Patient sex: F
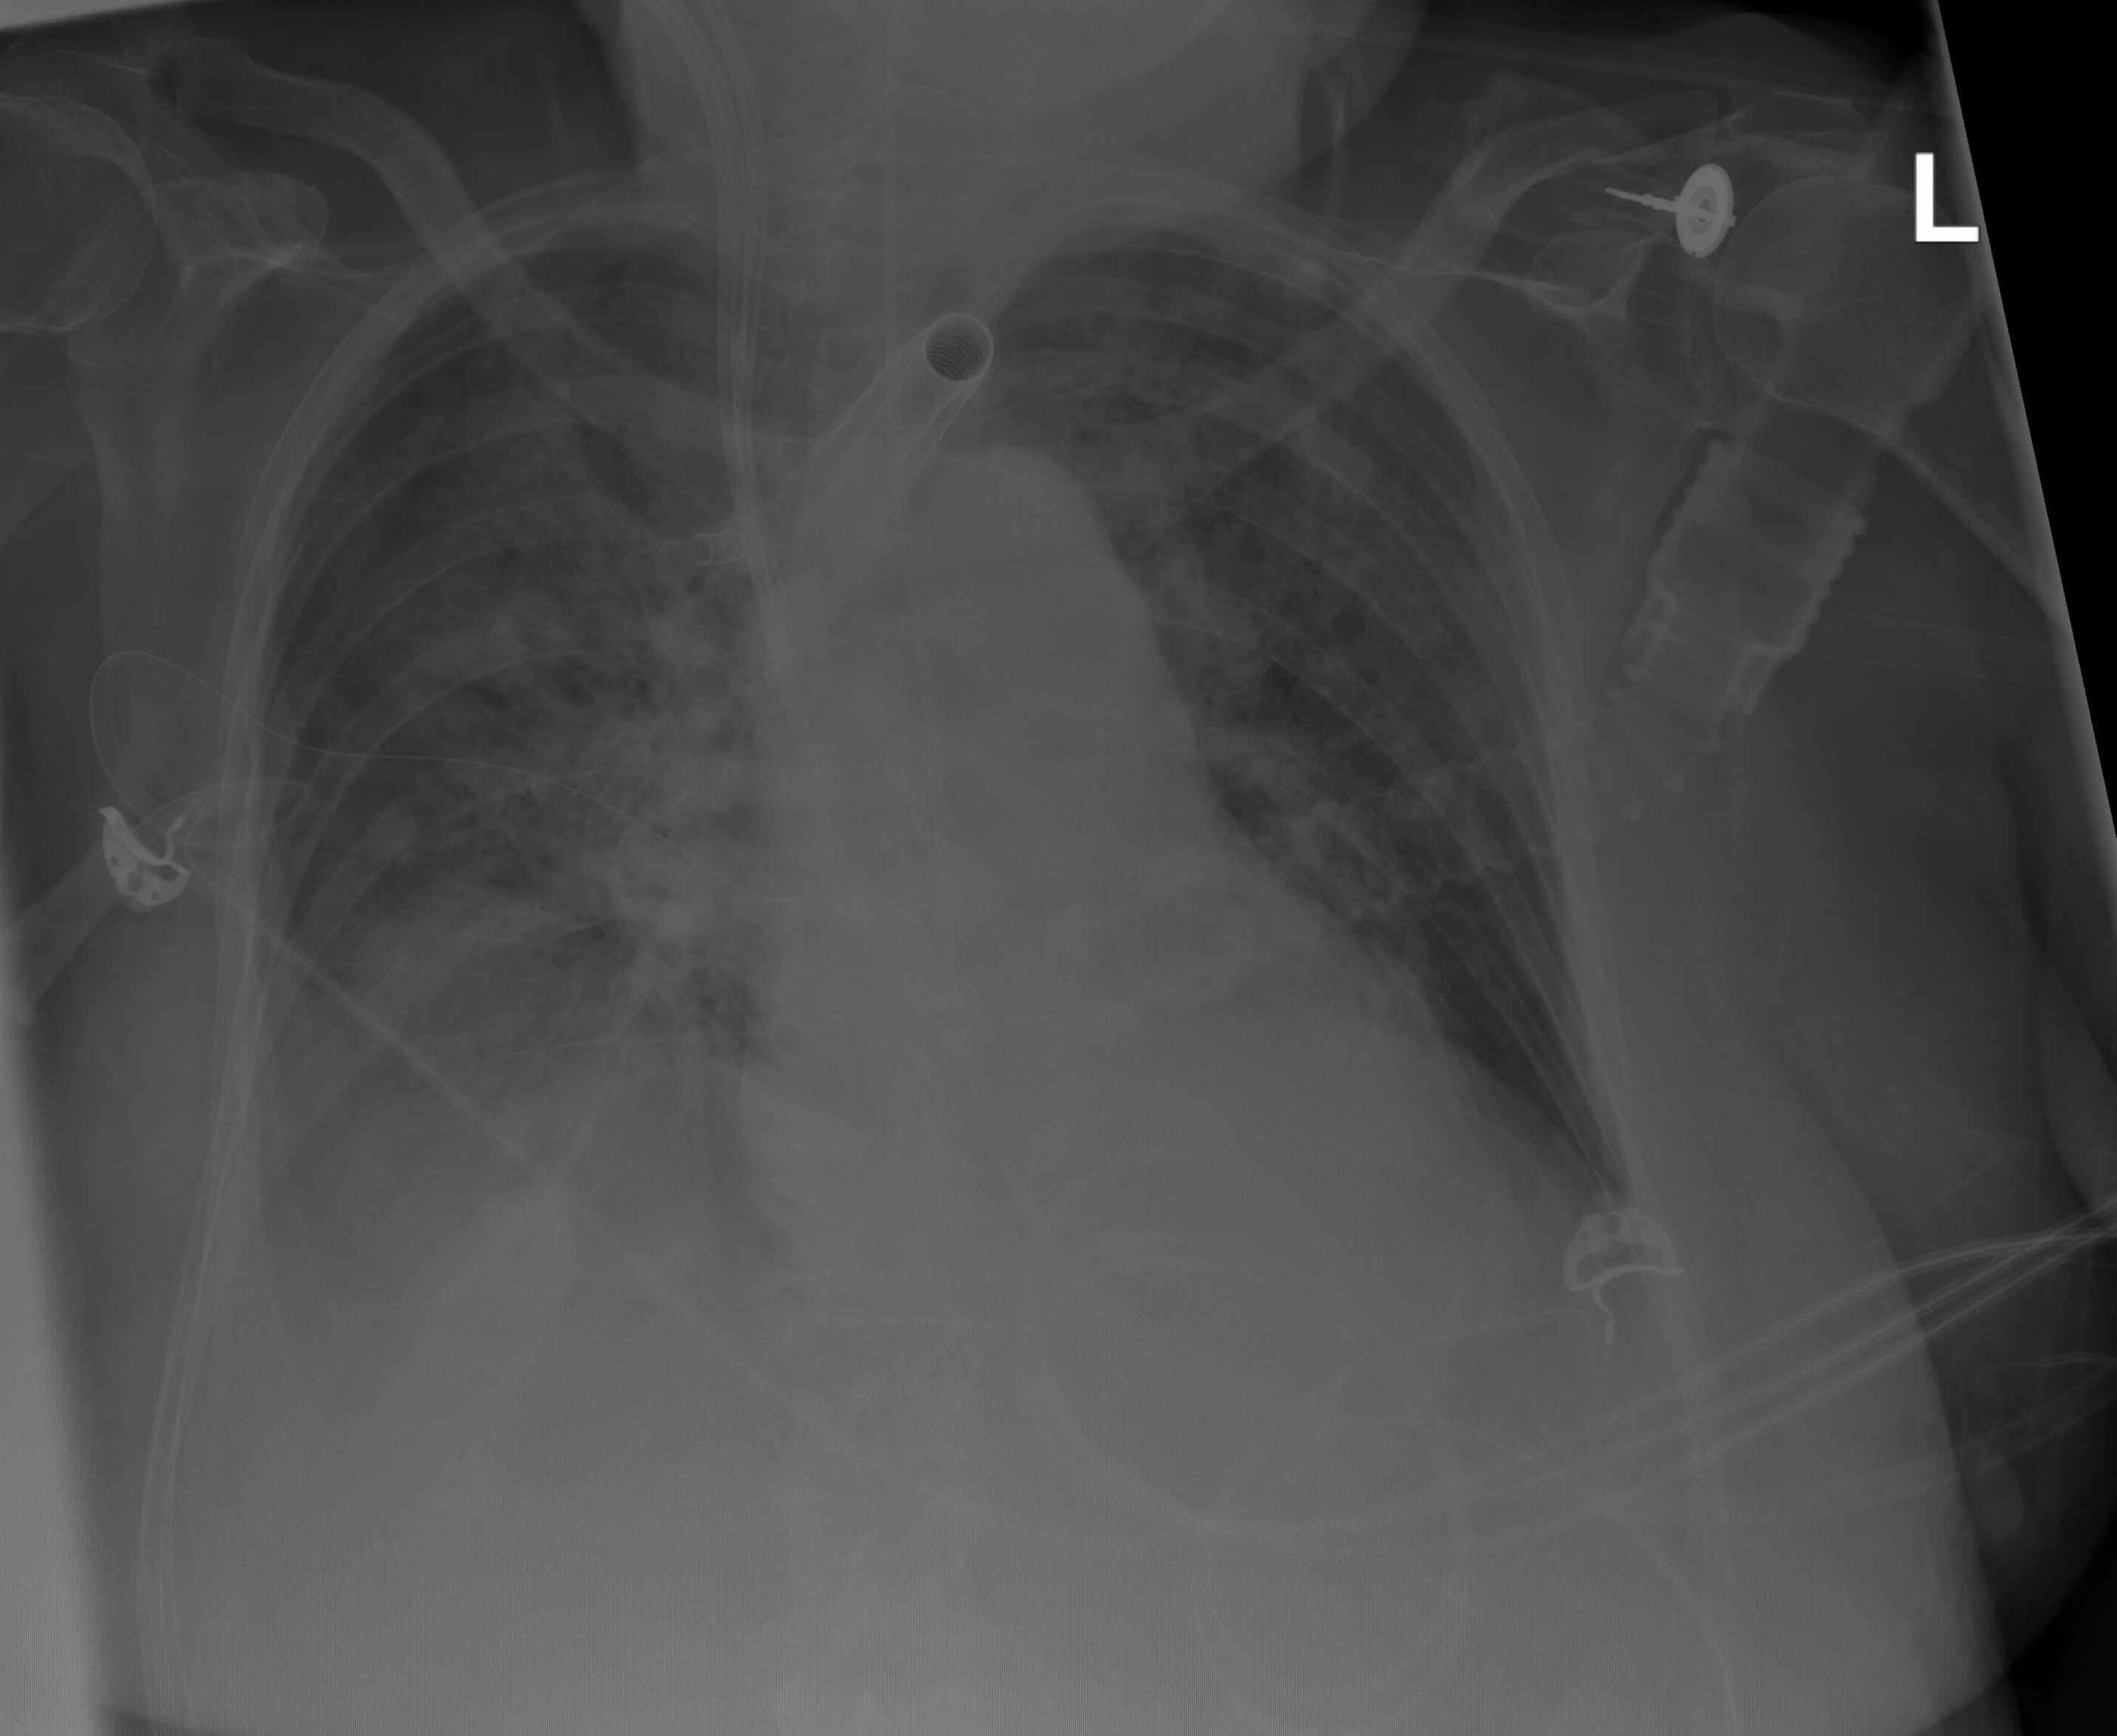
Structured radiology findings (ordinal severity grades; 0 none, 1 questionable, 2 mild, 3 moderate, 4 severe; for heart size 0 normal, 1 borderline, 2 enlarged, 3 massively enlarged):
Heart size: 2
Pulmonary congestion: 2
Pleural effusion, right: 2
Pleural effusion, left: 2
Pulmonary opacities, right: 2
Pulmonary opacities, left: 0
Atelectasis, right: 2
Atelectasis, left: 1